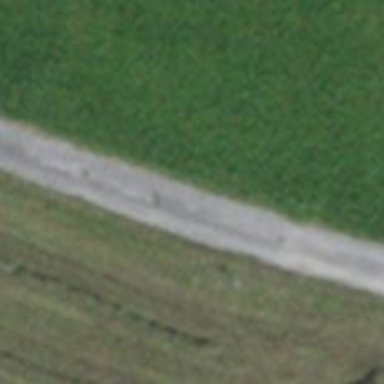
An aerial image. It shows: Track with grade1 tracktype.